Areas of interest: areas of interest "Jiangyin Baowan International Logistics Co., Ltd."
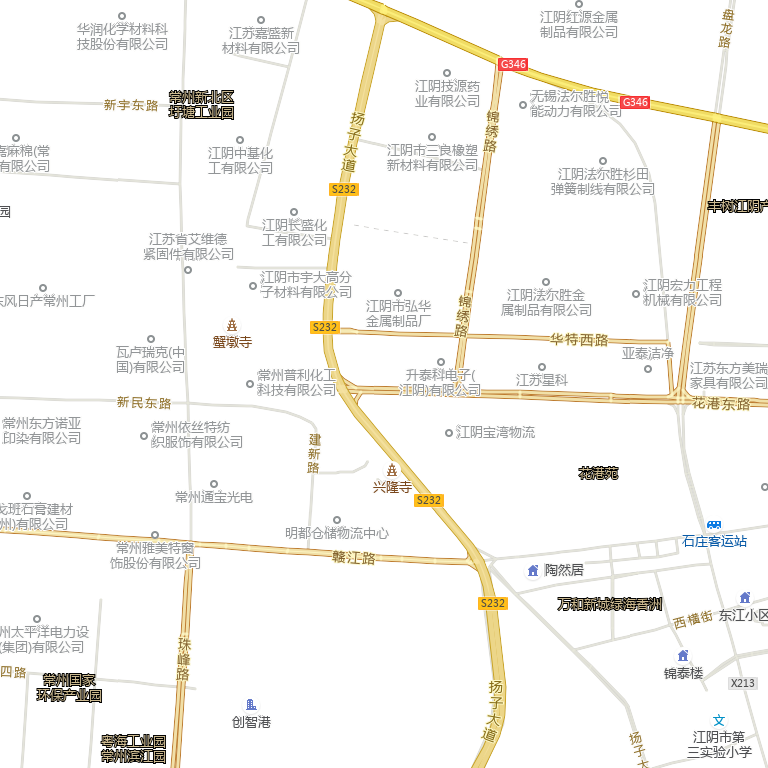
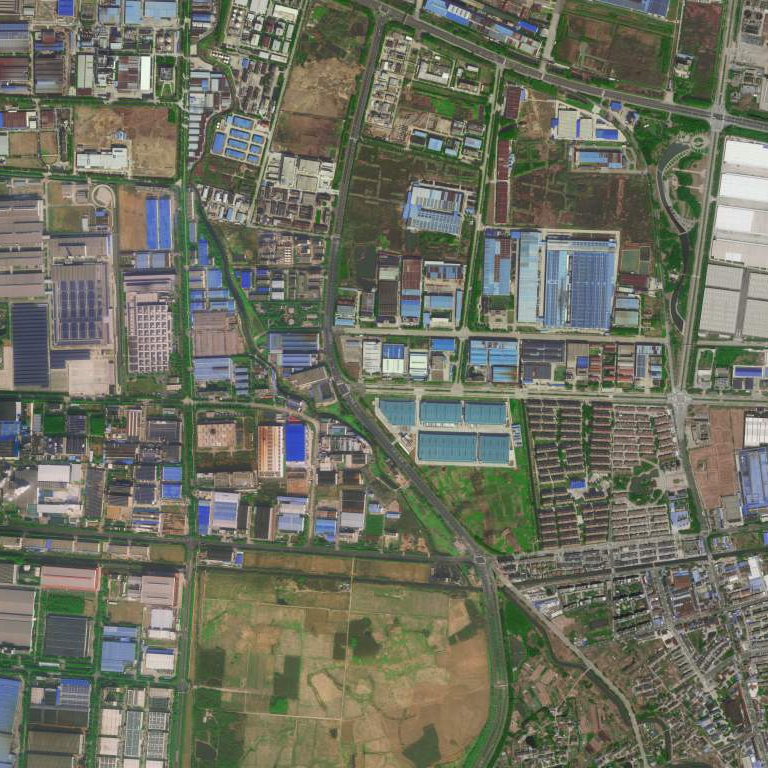